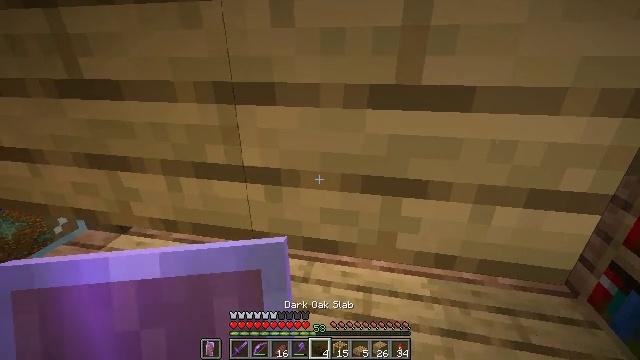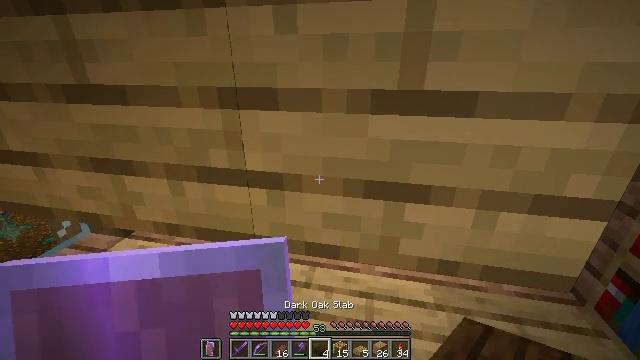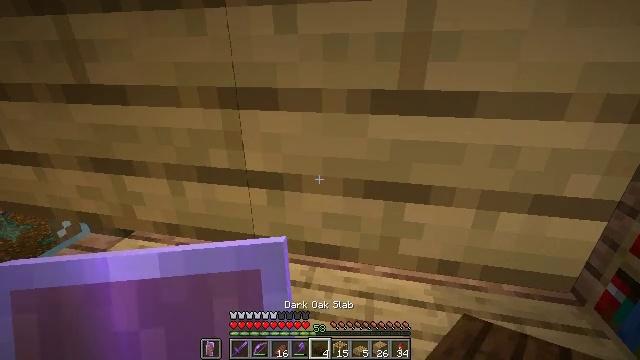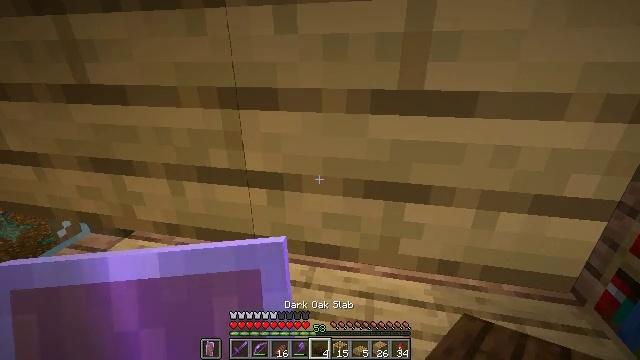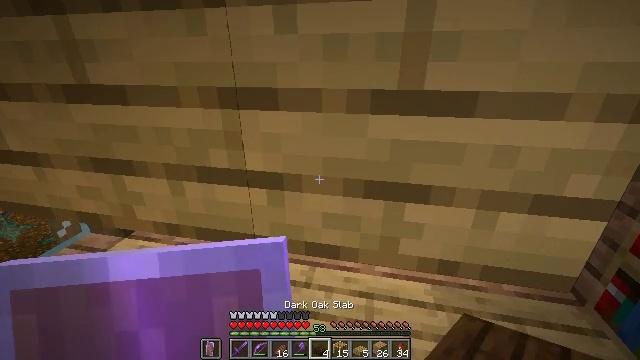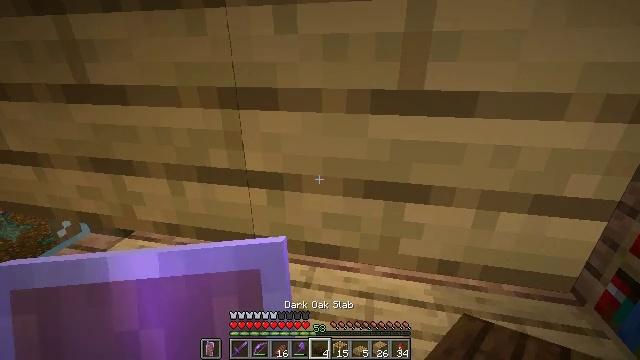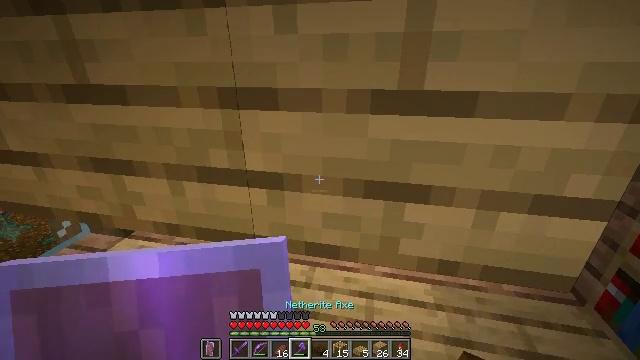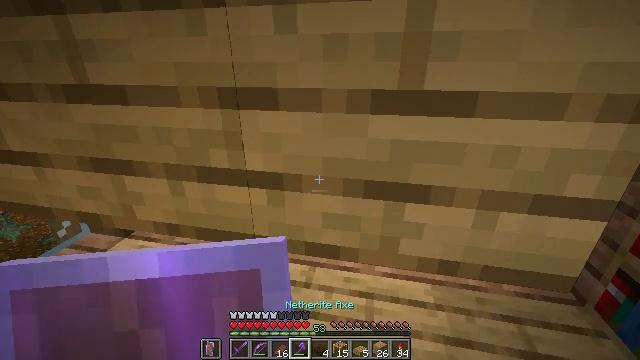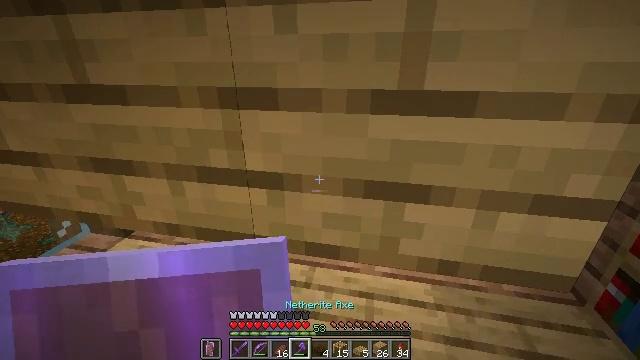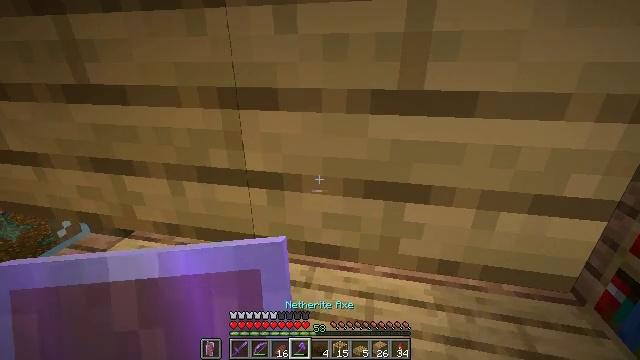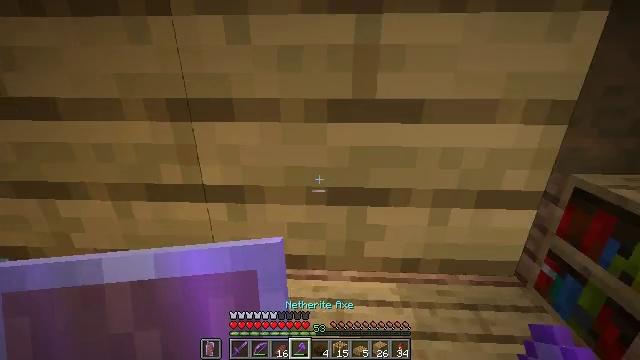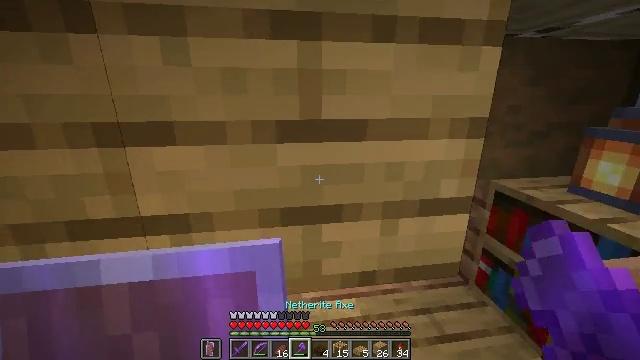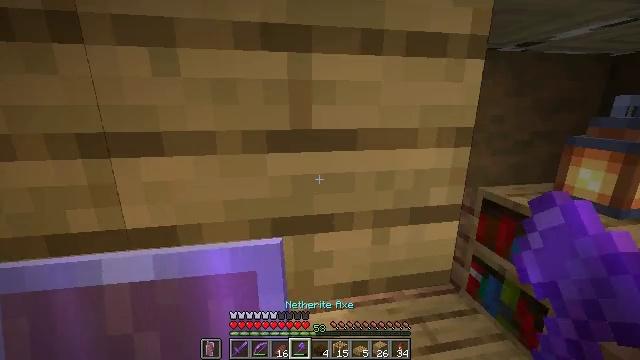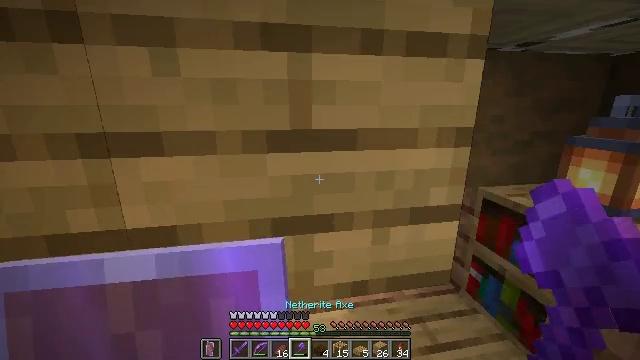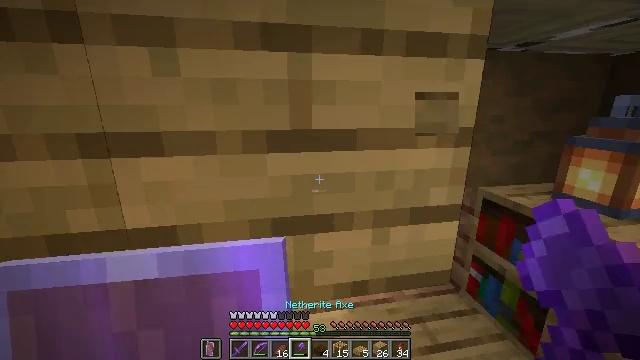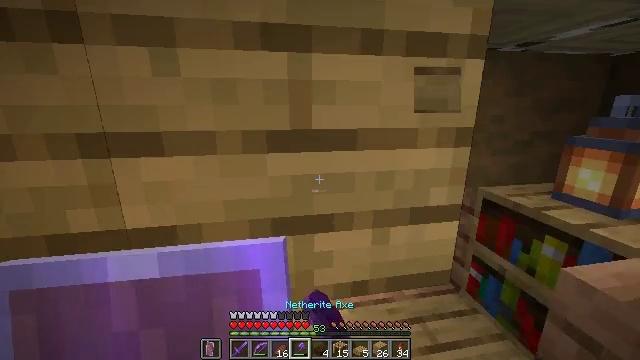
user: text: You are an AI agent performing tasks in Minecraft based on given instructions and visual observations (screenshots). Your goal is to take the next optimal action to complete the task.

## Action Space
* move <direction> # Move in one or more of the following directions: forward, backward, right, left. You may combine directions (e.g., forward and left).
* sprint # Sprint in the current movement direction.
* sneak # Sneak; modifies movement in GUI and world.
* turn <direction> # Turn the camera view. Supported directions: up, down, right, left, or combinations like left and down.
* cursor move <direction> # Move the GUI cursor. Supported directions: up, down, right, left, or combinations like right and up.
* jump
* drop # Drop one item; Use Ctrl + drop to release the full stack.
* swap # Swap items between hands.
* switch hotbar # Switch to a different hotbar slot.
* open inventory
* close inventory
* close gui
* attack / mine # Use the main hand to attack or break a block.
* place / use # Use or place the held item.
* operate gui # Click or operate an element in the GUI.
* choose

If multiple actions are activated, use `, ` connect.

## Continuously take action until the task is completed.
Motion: motion action
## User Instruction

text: Mine planks.
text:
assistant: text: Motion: turn up
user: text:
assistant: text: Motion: no_op
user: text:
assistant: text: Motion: no_op
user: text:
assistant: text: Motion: no_op
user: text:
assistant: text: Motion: no_op
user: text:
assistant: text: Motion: no_op
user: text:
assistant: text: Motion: no_op
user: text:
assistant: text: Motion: no_op
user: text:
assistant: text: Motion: no_op
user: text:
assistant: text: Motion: turn right and up
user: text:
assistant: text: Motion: turn right and up
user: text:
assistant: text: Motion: turn right and up
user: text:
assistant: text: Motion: no_op
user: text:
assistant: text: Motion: attack / mine
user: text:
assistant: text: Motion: attack / mine
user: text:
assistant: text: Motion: turn left, attack / mine
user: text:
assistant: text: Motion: turn left, attack / mine
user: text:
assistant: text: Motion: turn left and up, attack / mine
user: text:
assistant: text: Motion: turn left and up, attack / mine
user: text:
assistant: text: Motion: turn left and up, attack / mine
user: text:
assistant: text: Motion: turn left, attack / mine
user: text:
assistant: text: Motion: turn left, attack / mine
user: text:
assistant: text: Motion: attack / mine
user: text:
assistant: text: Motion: attack / mine
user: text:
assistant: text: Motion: attack / mine
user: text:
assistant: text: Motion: turn left, attack / mine
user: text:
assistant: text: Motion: turn left, attack / mine
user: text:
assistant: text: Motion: attack / mine
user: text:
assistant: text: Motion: attack / mine
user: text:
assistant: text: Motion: attack / mine